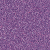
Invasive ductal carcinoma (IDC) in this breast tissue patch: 1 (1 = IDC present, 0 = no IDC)